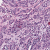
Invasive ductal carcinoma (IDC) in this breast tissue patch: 1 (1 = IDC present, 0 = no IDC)